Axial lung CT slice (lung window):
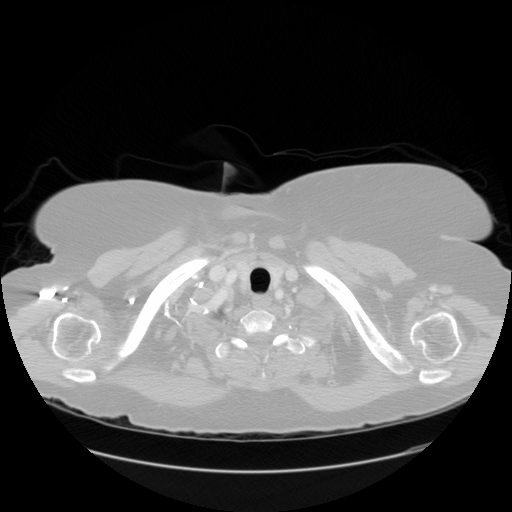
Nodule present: no